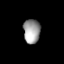
Tissue: lung
Cell type: Endothelial cells
Senescence score: 0.6599
Nuclear area (px): 401
Mean DAPI intensity: 155.985